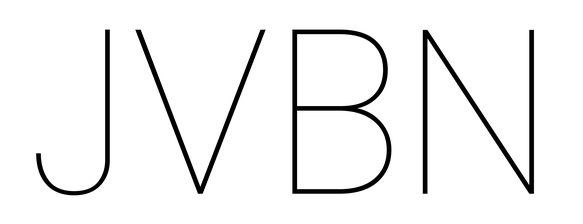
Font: Poppins-Thin